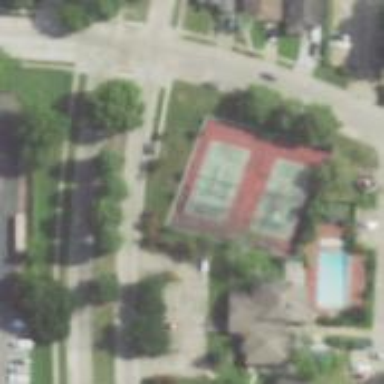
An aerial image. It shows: Tennis court on pitch.